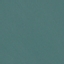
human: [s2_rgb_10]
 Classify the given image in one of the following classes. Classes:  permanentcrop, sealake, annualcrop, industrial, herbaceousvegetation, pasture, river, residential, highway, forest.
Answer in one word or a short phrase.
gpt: SeaLake